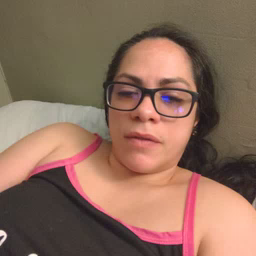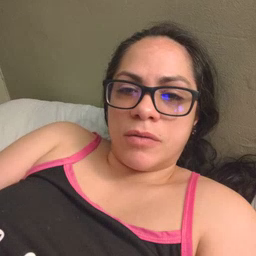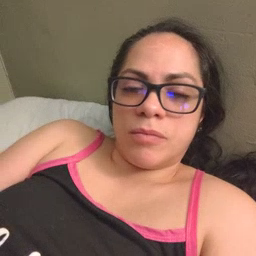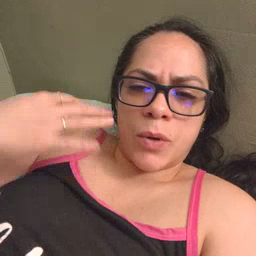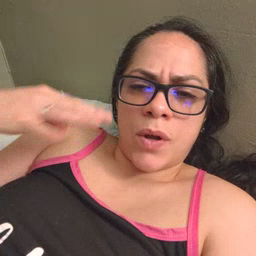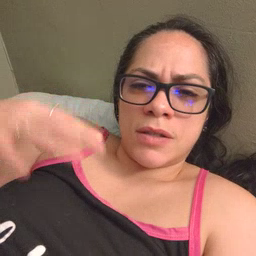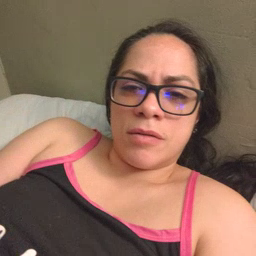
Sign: noisy